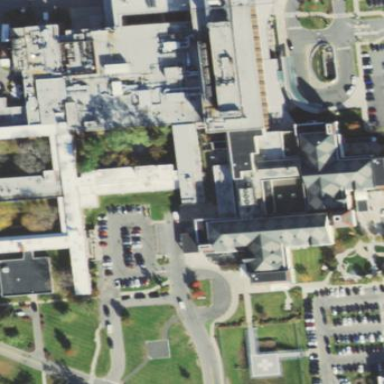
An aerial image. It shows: Hospital building.